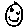
Label: smiley face